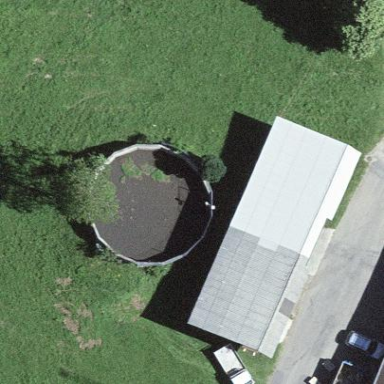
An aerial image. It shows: Rural barn.